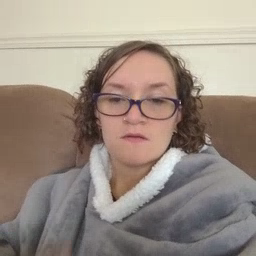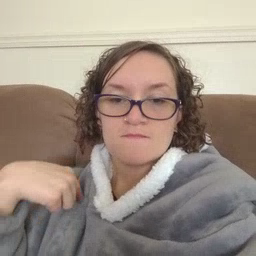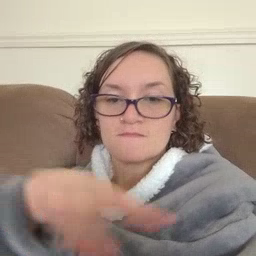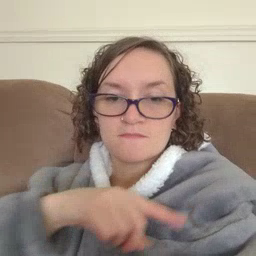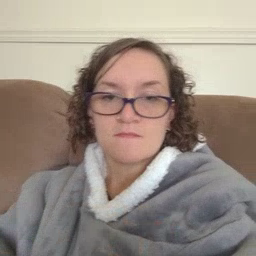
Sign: weus